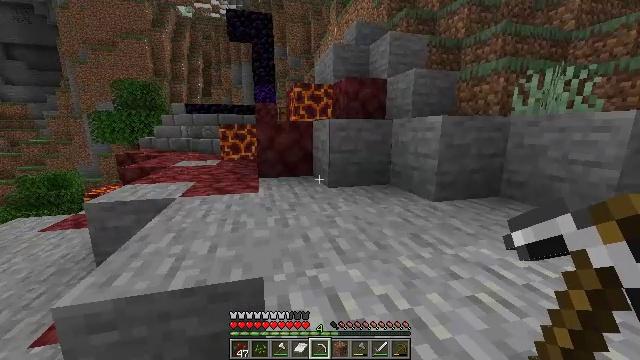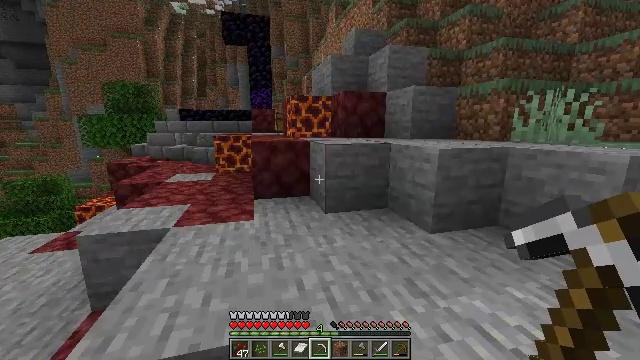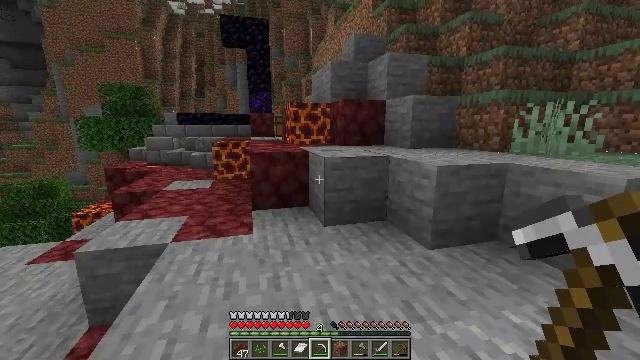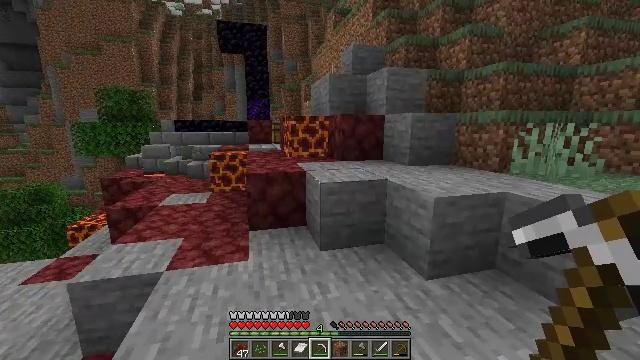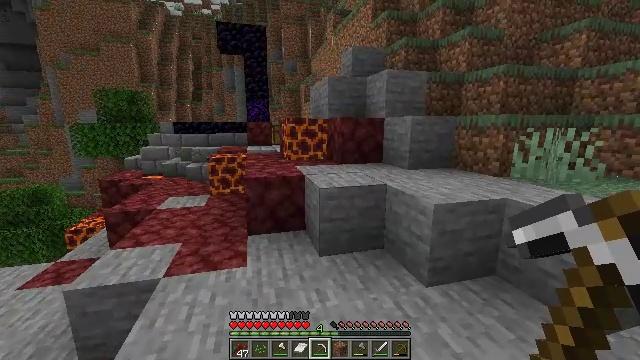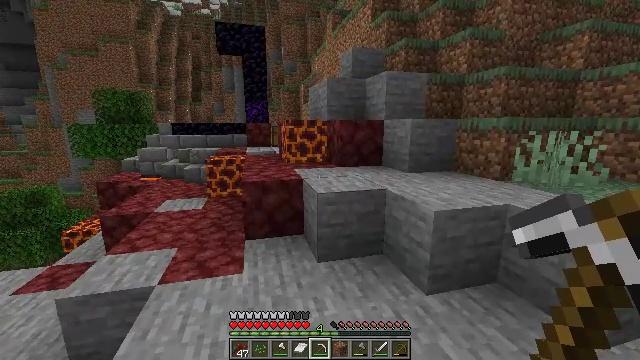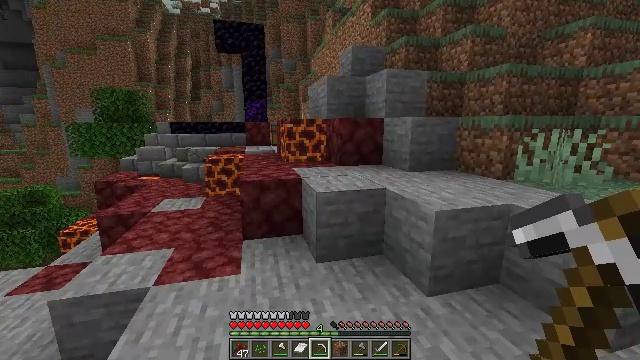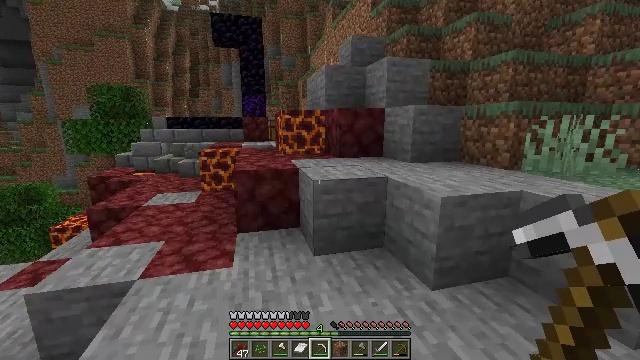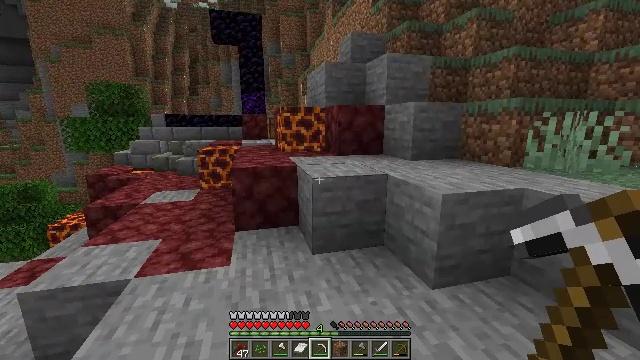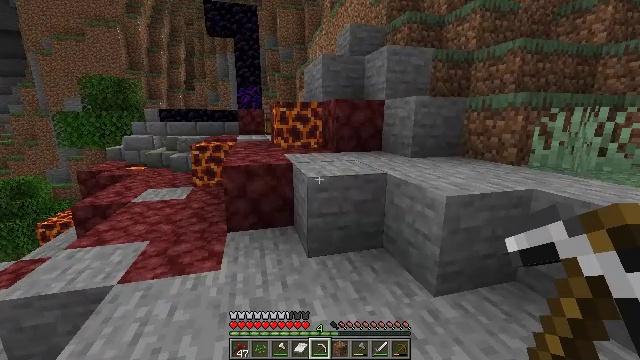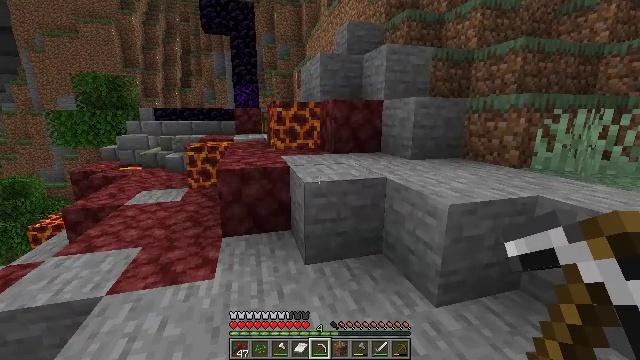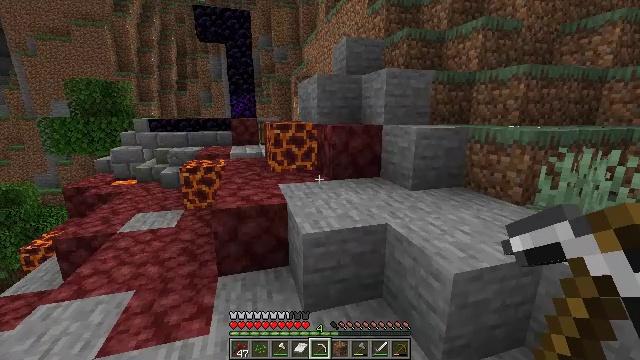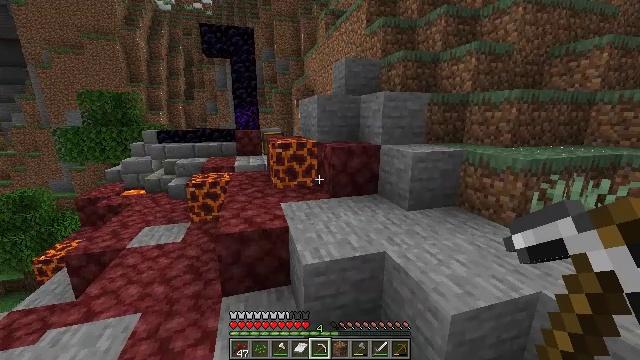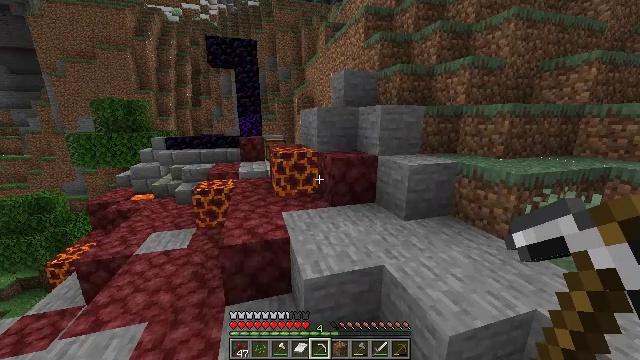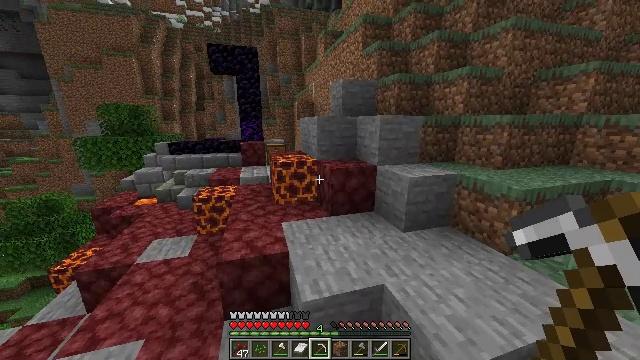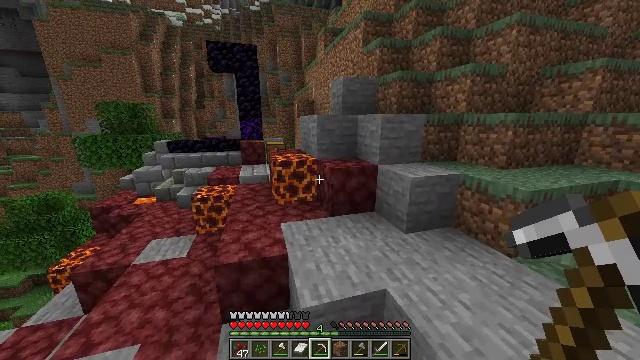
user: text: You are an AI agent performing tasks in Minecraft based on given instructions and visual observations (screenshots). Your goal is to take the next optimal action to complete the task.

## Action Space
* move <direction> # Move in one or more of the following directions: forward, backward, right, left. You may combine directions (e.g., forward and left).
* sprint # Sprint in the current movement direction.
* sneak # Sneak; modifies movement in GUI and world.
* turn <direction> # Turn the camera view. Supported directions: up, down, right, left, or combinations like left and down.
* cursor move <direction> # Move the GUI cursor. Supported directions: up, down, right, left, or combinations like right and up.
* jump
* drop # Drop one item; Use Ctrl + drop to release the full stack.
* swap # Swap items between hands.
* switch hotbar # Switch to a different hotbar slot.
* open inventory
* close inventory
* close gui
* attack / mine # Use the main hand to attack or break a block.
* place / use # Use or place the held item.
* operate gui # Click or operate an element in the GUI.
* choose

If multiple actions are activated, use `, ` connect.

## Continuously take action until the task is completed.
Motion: motion action
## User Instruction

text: Mine the chest to collect it.
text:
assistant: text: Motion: move forward, jump
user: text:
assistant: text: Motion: move forward, jump
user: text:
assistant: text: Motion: move forward, jump
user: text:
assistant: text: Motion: move forward, jump
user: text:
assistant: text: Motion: move forward, jump
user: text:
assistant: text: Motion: move forward, jump
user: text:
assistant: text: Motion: move forward, jump
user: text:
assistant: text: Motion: move forward, jump
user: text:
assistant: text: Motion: move forward, jump
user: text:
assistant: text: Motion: move forward, jump
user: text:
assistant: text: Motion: move forward, sprint, jump
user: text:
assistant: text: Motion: move forward, sprint, jump
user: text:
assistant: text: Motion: move forward, sprint, jump
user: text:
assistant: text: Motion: move forward, jump
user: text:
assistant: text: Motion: move forward, jump
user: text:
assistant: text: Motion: move forward, jump
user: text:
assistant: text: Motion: move forward, turn down, jump
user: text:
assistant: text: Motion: move forward, turn down, jump
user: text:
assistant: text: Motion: move forward, turn right and down, jump
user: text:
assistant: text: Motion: move forward, sprint, turn right and down, jump
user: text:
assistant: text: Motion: move forward, sprint, turn right, jump
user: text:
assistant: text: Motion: move forward, sprint, jump
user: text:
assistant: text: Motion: move forward, sprint, jump
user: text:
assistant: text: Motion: move forward, jump
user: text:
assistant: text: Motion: move forward, jump
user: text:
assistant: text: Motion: move forward, jump
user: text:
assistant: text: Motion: move forward, jump
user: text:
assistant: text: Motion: move forward, jump
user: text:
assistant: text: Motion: move forward, turn left, jump
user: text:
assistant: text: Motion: move forward, sprint, turn left, jump